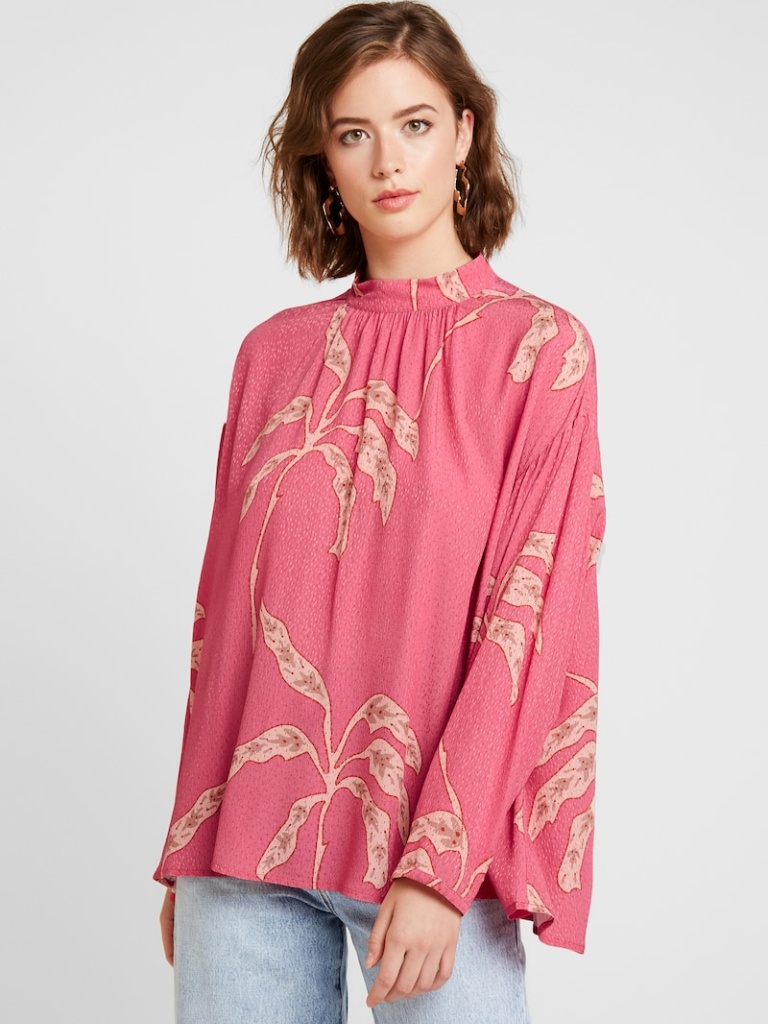
silk relaxed a long-sleeved with the sleeves down hip length Untucked high blouse